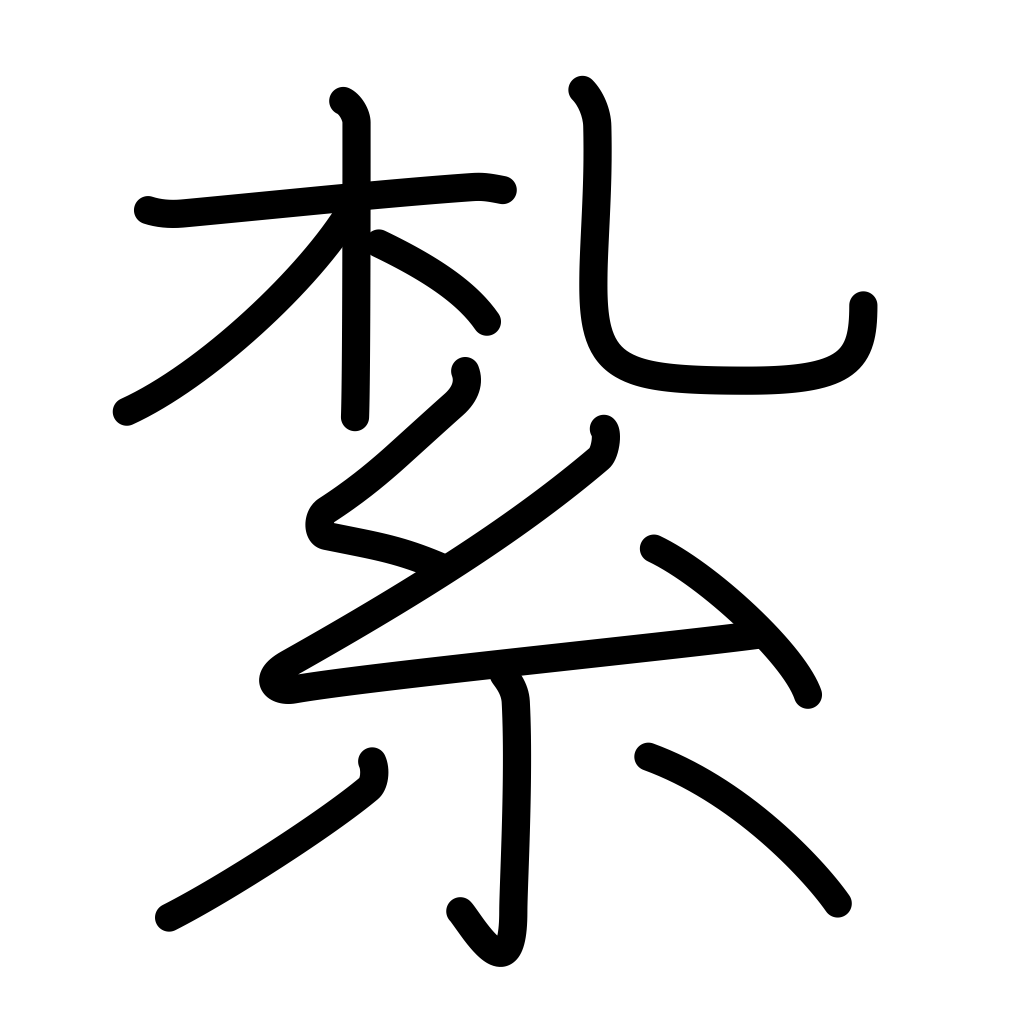
Meaning: tie up